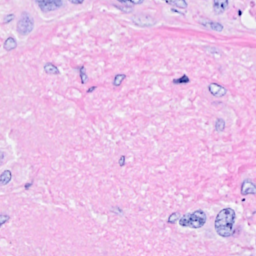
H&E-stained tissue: Breast